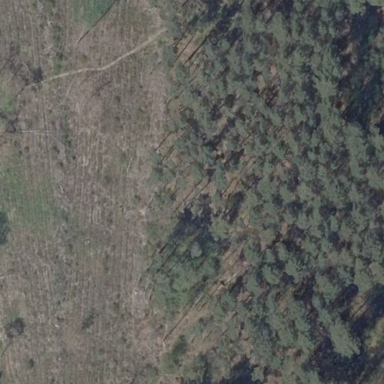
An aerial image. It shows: Clearcut man-made area surrounded by scrub vegetation.